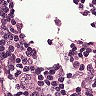
Metastatic tissue present: no